Question: I have a maven project in eclipse with m2e plugin. Dependency hierarchy is showing it is omitting spring 3.2.3 in place of 3.0.0.RELEASE as shown below. How to do it otherwise? Should it not omit the older version and keep the latest?

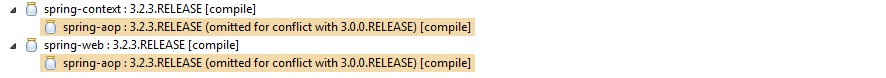
Answer: Maven works on the principle of 'nearest wins strategy' while resolving the dependency conflicts , that means whichever version it finds nearer in the tree , it will take that version and ignore the other versions.
In your case when you can run -
'''
mvn dependency:tree -Dverbose -Dincludes=spring-aop
'''
You will notice that in the tree hierarchy version 3.0.0 is coming earlier in comparison to version 3.2.3 , so that's why it is taking version 3.0.0 version for resolving the dependency.
As a recommended solution to these types of problem is have a proper dependency management in your parent pom.xml file. Like in your case you can have something lik e this :
'''
<dependencyManagement>
<dependencies>
<dependency>
<groupId>com.springframework</groupId>
<artifactId>spring-aop</artifactId>
<version>3.2.3</version>
</dependency>
<dependencies>
</dependencyManagement>
'''
Now no matter what whenever Maven try to resolve the version for 'spring-aop' , it will always consult the dependency management and will use the version defined under 'dependencyManagement'.
For more you can refer here on my blog: <URL>